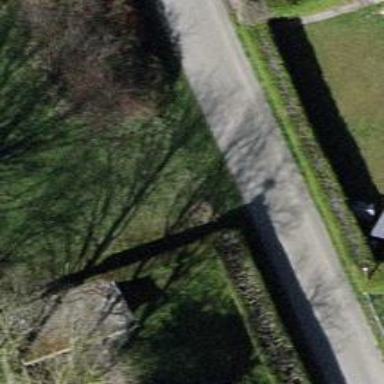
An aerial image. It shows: Hedge acting as barrier.